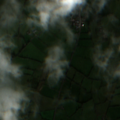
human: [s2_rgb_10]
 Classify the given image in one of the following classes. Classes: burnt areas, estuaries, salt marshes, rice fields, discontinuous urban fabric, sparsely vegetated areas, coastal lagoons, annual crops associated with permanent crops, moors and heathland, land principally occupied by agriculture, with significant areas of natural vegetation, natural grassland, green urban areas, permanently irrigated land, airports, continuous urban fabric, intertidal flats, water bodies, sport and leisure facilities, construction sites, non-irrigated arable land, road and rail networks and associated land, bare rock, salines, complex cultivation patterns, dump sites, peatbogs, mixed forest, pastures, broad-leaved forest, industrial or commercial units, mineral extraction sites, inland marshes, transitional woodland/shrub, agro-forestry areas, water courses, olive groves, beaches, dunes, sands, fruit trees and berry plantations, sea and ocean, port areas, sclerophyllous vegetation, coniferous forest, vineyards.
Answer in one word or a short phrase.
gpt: pastures, coniferous forest